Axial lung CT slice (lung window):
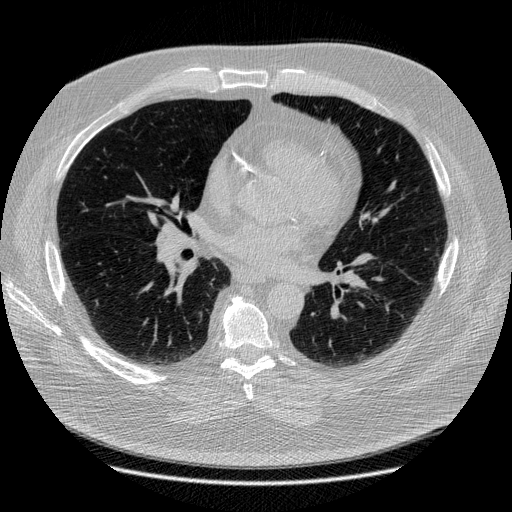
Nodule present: no